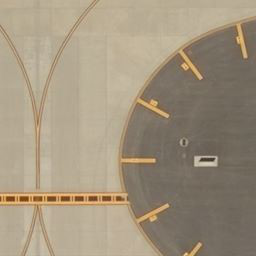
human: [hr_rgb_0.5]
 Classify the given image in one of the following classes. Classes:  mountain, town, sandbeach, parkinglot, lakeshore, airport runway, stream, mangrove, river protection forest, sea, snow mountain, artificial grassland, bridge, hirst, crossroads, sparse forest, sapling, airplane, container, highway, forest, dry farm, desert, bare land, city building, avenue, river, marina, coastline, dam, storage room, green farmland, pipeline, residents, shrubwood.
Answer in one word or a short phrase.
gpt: airport runway